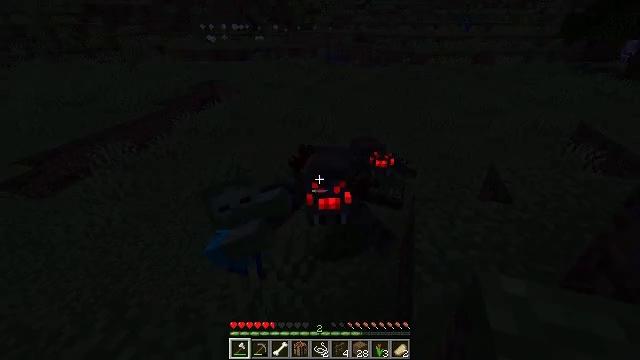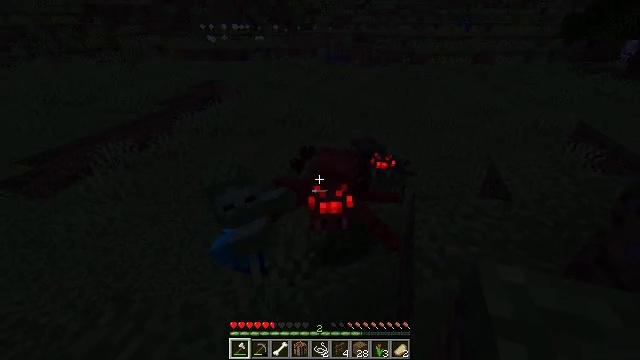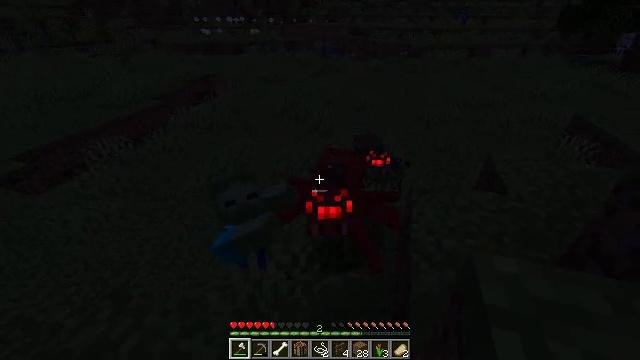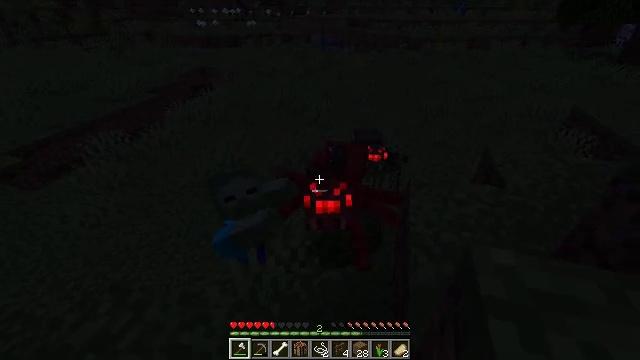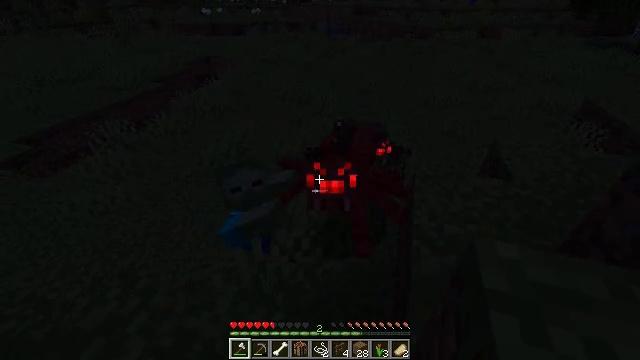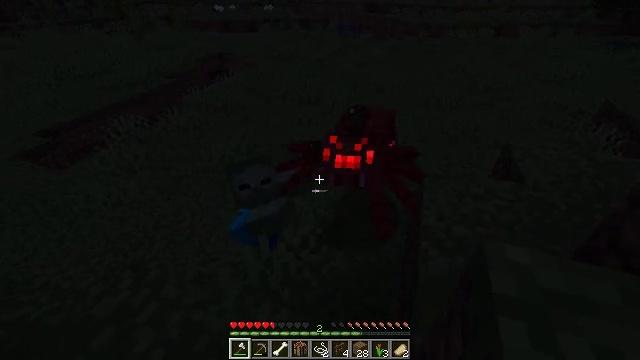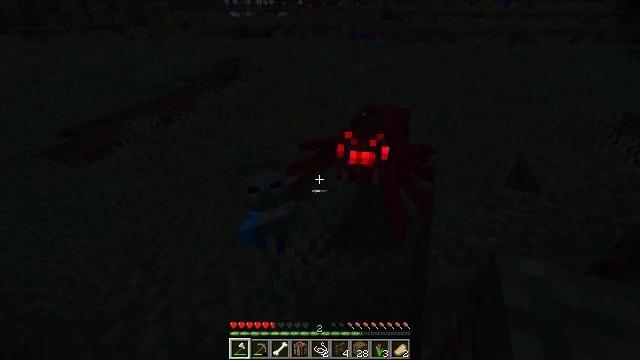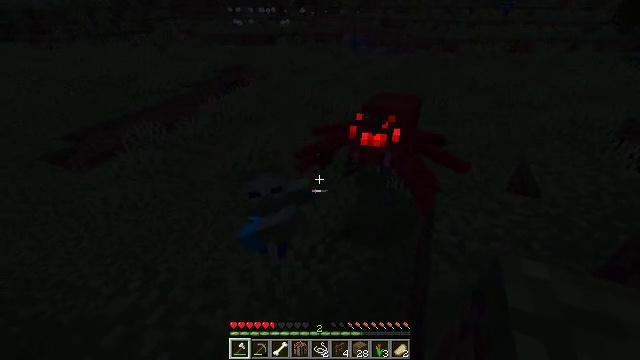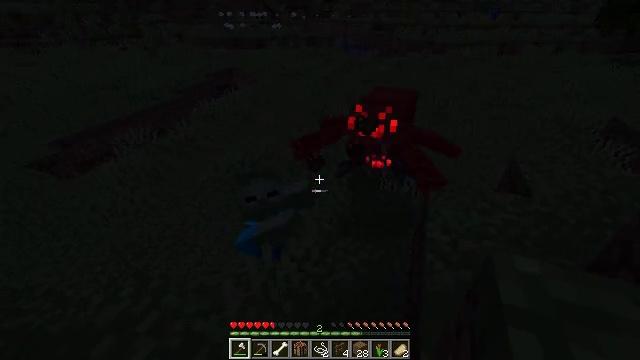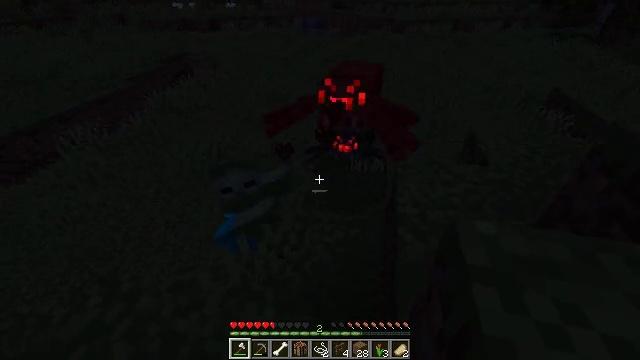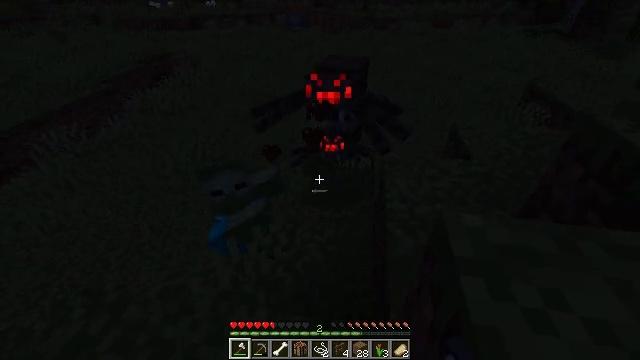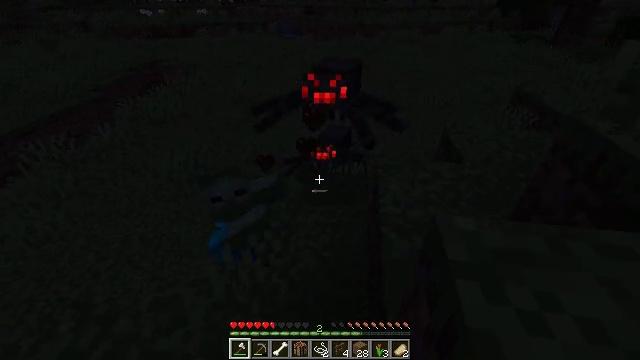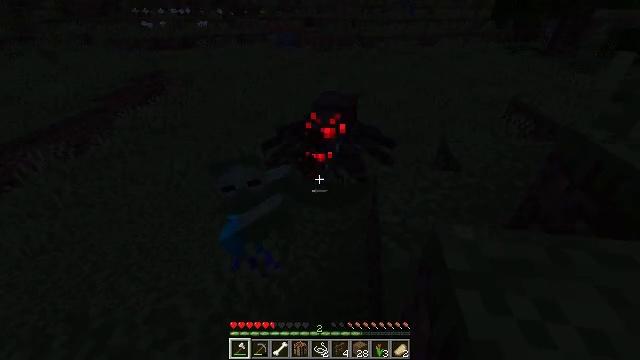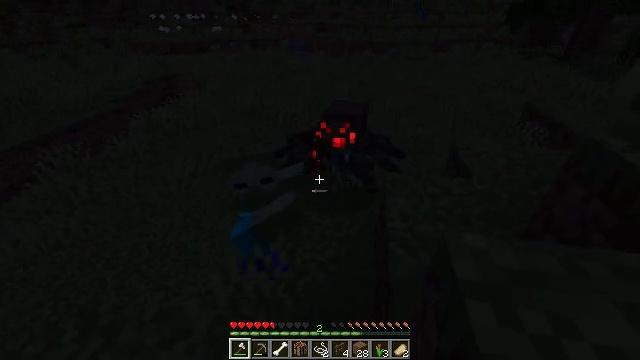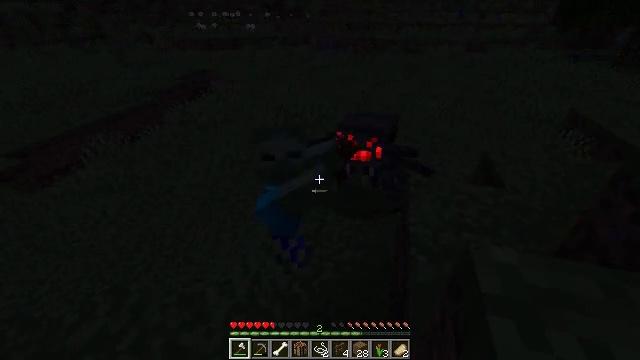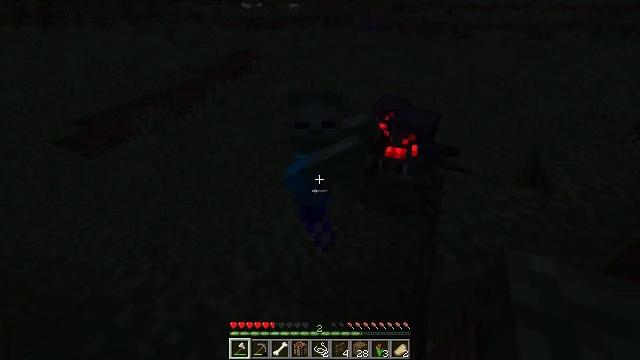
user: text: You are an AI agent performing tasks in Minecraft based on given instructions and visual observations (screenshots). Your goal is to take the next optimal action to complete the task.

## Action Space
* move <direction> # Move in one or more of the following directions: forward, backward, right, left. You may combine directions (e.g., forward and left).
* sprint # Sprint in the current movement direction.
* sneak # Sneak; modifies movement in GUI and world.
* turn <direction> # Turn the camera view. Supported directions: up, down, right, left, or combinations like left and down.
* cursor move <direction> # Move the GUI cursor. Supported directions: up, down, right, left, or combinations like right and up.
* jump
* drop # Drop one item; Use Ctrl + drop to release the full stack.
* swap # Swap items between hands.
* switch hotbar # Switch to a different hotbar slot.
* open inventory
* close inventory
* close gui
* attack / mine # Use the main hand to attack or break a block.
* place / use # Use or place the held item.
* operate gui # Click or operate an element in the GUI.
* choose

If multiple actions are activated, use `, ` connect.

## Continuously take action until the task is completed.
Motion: motion action
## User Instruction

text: Fight a spider.
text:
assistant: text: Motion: move back
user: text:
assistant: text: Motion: move back, turn down
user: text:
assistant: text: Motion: move back, turn down
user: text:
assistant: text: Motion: move back, turn left and down
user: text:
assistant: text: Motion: move back, turn left
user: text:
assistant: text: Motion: turn left and up
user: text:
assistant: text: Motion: turn up
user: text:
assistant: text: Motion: turn right
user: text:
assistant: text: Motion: move back, turn right and down, attack / mine
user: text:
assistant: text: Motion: move back, turn right, attack / mine
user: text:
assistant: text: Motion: move back, turn right and up, attack / mine
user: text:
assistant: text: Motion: move back, turn up
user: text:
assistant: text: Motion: move back, turn left
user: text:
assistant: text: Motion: move back, turn left
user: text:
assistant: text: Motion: move back, turn left and down
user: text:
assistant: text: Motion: move back and move left, turn left and down, jump
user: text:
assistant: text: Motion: move back and move left, turn down, jump
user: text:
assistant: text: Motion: move back and move left, turn right and down, attack / mine, jump
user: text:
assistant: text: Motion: move back and move left, turn right and down, attack / mine, jump
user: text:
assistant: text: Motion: move back and move left, turn right, attack / mine, jump
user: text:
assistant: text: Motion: move back and move left, turn right and up
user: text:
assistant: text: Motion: move back and move left, turn up
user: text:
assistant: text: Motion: move back, turn up
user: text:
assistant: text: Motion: move back, turn right and up
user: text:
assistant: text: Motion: move back, turn right and up
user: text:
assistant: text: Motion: move back
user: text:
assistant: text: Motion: move back
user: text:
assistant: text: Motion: turn right and up
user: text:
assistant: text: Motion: turn right and up
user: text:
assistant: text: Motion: turn right and up